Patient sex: F
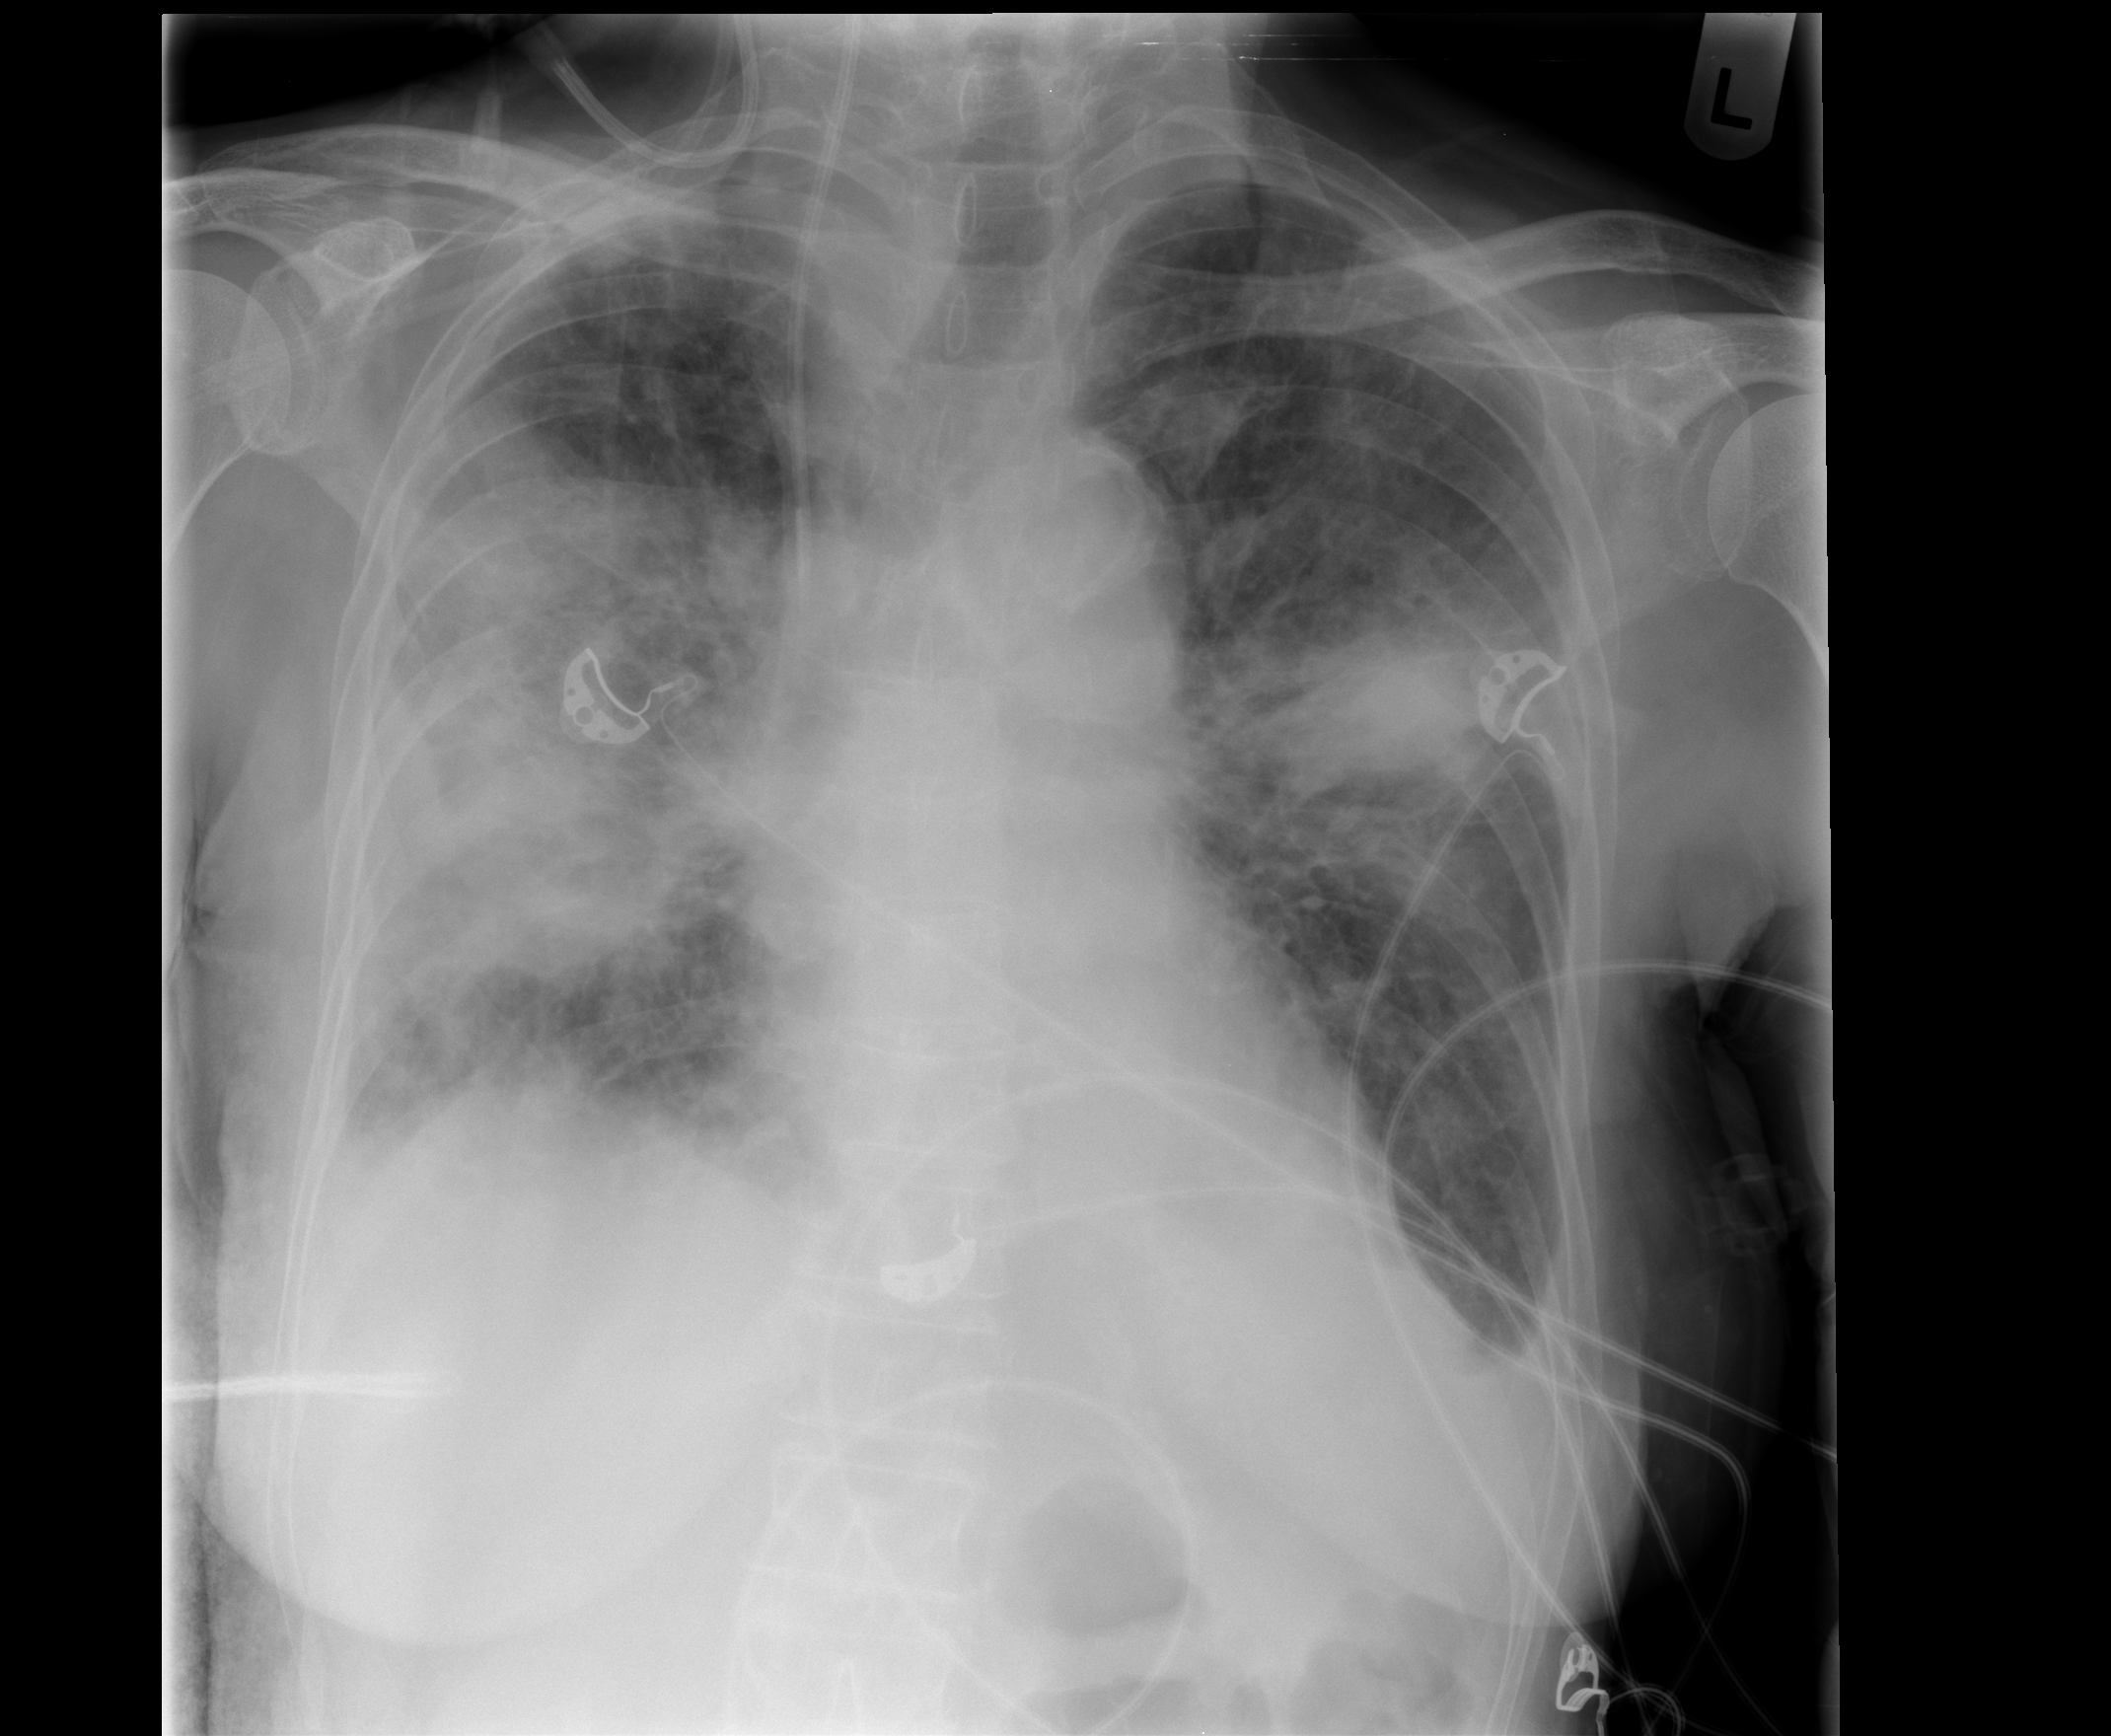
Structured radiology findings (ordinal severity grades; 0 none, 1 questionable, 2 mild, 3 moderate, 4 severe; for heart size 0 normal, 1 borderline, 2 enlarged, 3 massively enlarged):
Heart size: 0
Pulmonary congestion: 1
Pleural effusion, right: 1
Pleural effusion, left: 2
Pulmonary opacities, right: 3
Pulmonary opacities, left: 2
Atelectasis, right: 3
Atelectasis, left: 3